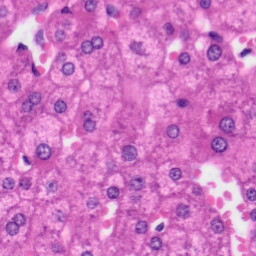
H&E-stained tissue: Liver